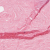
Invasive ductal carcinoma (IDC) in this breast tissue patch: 0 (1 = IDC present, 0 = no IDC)